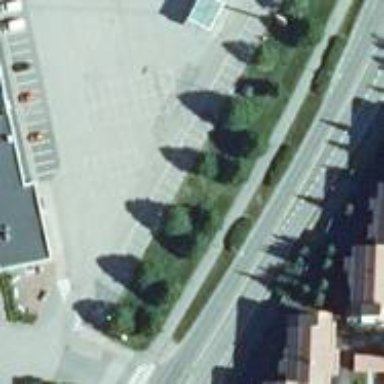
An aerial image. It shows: Asphalt road designated for service vehicles.